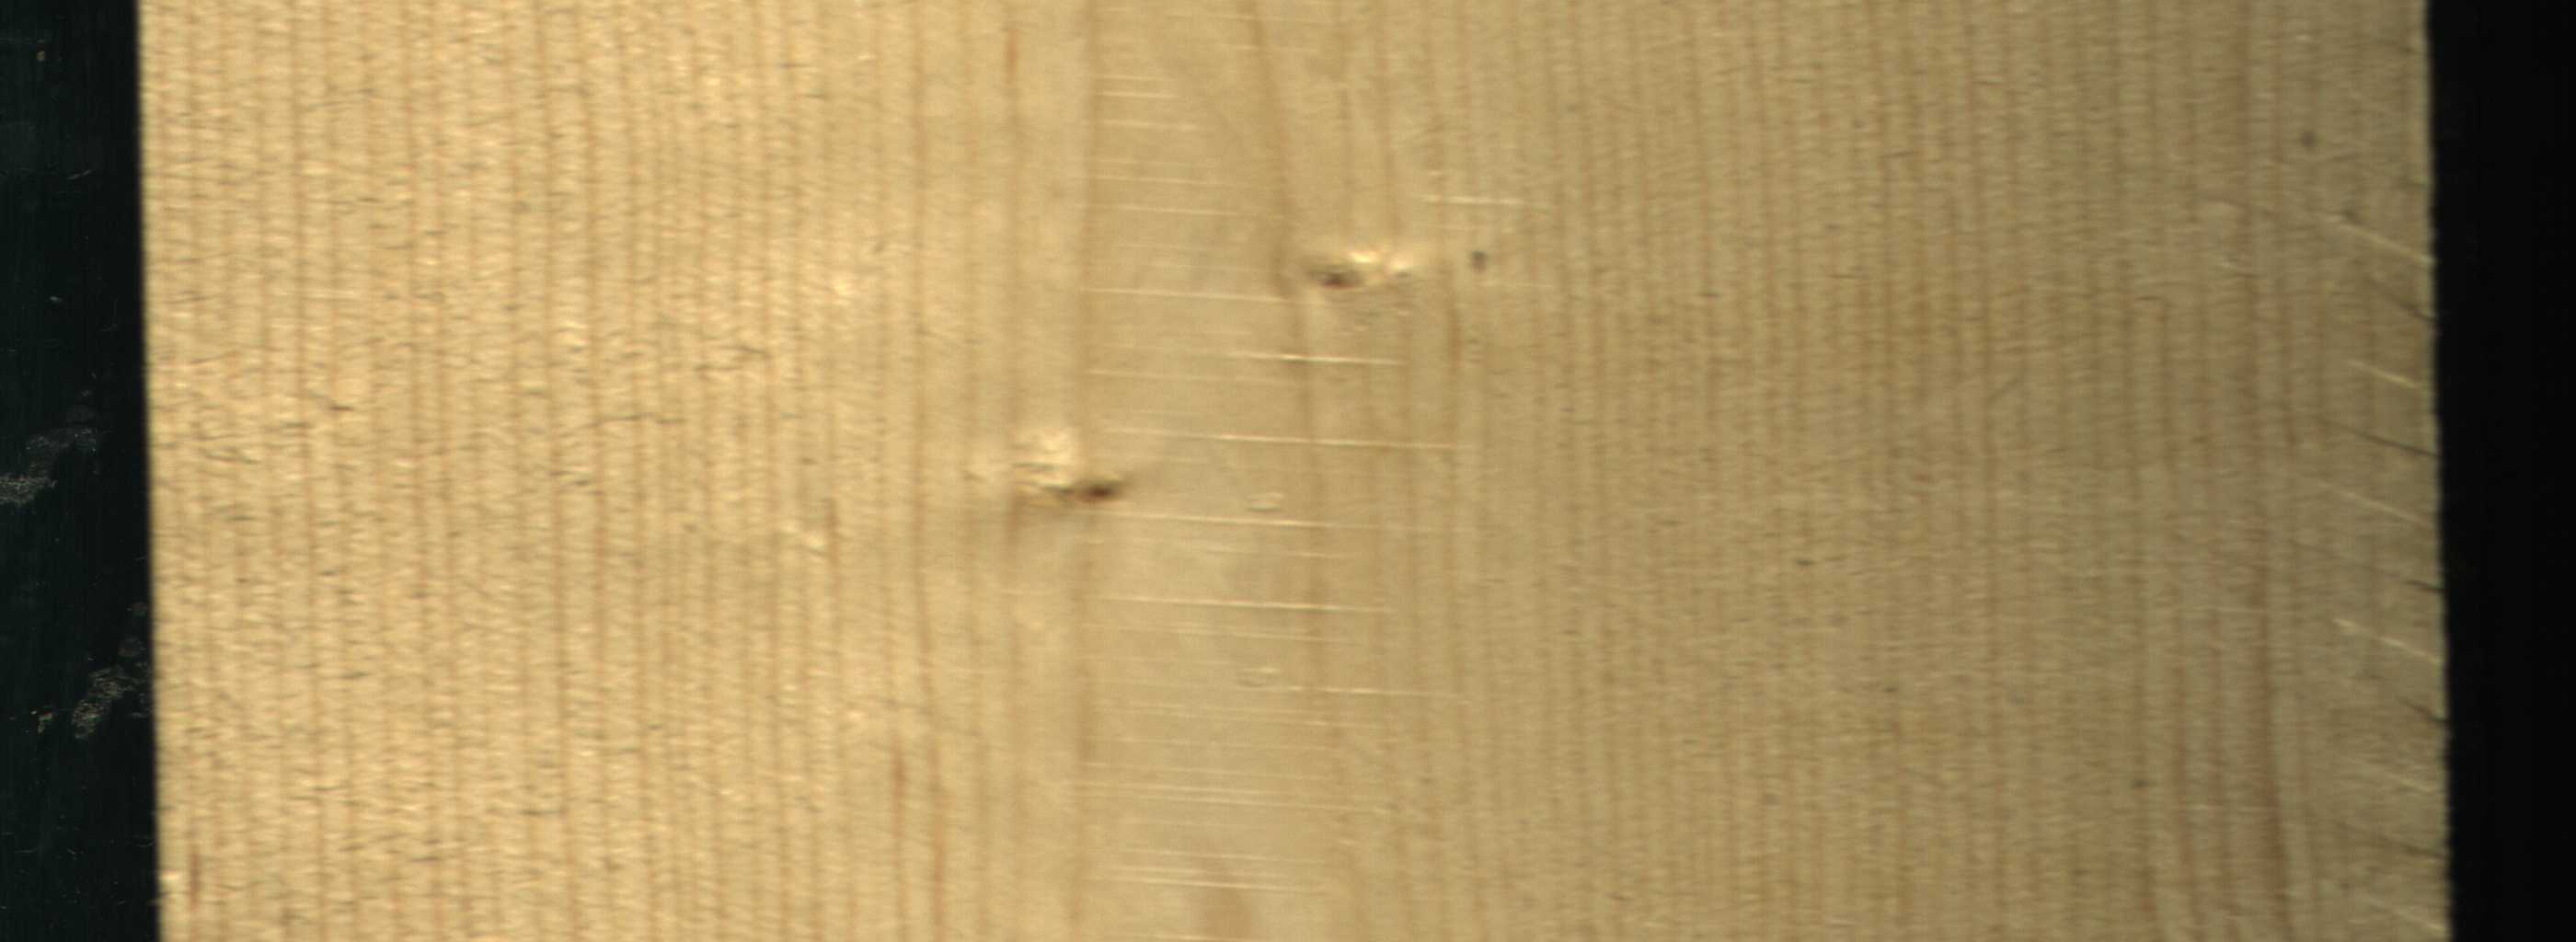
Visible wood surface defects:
Live_Knot
Live_Knot